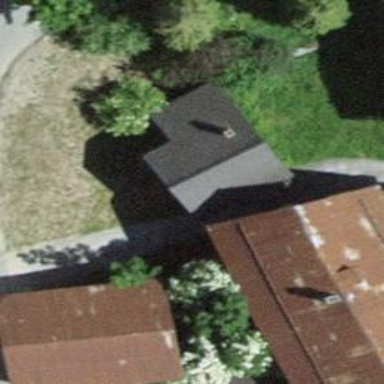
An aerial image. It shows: Residential building.